Field crop: maize
Growth stage: 2
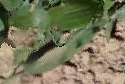
Species: maize